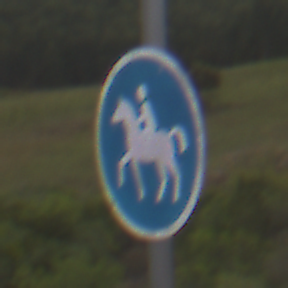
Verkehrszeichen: Reitweg
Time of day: Midday
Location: Outdoor (Nature)
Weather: Overcast
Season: NotSpecified
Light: Natural